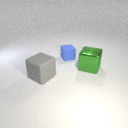
small blue rubber cube behind large gray rubber cube